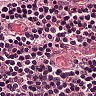
Metastatic tissue present: no